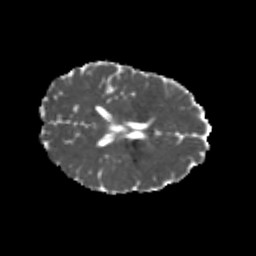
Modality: MD
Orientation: axial
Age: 24
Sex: female
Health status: healthy
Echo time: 0.074 s